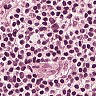
Metastatic tissue present: no